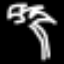
Label: palm tree